Question: I'm getting this error

after trying to run vagrant box add laravel/homestead.
I have followed almost all tutorials how to fix it but it didn't help..
I'm using windows 8.1(x64), and I have special characters inside the name of my user account(a,s) but I haven't installed anything inside the folder with some "special" characters.
Thanks for any ideas
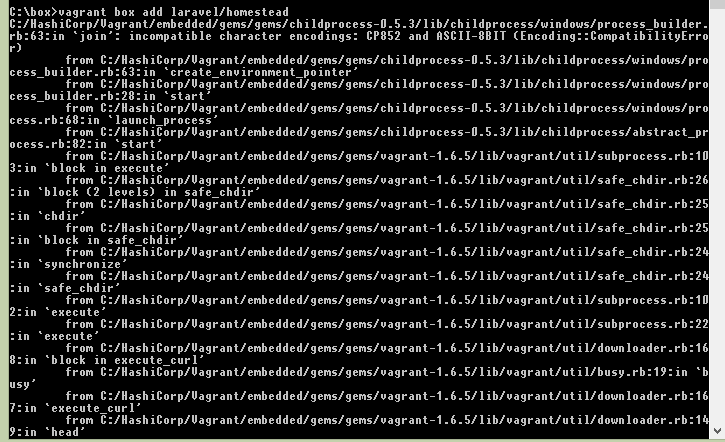
Answer: I'd suggest telling Vagrant to use a folder other than your User's home folder to store downloaded boxes.
You can do this by setting the VAGRANT_HOME environment variable. For instance I have it set to E:/vagrant/data.